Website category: auto
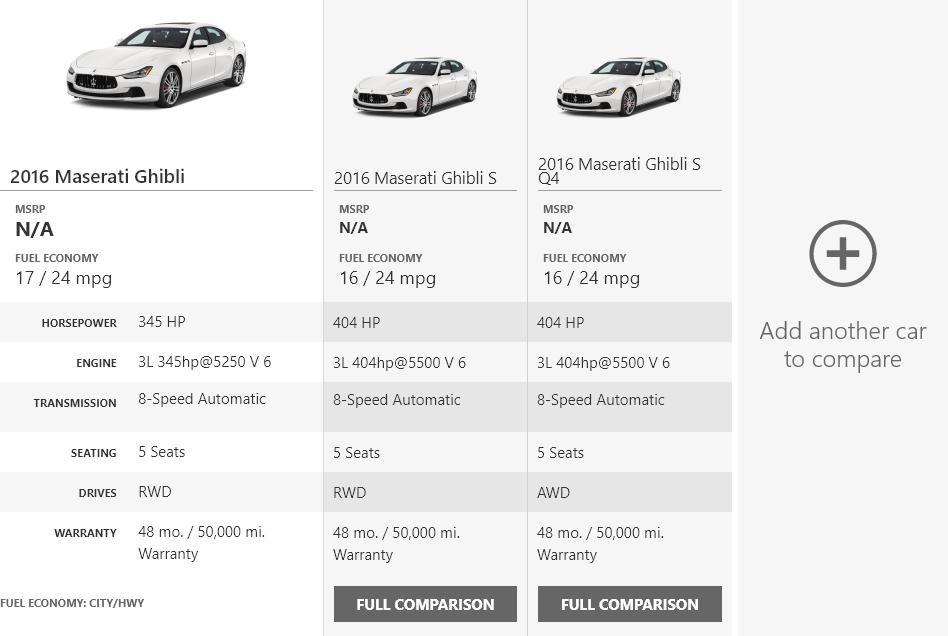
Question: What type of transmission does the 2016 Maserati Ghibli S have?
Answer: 8-Speed Automatic

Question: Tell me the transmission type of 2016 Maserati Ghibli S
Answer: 8-Speed Automatic

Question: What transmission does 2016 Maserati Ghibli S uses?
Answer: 8-Speed Automatic

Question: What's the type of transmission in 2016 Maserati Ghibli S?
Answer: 8-Speed Automatic

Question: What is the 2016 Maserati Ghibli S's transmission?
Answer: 8-Speed Automatic

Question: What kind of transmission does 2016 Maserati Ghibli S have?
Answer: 8-Speed Automatic

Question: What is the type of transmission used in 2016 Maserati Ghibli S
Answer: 8-Speed Automatic

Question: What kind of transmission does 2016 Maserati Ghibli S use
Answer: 8-Speed Automatic

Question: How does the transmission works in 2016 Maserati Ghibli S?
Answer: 8-Speed Automatic

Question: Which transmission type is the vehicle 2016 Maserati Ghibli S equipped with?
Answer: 8-Speed Automatic

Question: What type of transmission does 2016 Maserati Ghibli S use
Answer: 8-Speed Automatic

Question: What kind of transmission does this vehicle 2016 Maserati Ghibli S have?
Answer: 8-Speed Automatic

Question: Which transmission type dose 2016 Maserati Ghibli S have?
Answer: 8-Speed Automatic

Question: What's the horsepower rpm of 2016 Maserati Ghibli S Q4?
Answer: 404 HP

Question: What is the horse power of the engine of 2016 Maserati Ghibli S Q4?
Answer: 404 HP

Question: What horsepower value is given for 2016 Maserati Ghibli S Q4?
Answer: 404 HP

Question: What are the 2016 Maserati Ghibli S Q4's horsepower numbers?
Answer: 404 HP

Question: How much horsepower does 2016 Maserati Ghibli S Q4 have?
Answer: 404 HP

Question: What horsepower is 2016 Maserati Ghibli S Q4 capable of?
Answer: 404 HP

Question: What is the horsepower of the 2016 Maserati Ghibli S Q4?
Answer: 404 HP

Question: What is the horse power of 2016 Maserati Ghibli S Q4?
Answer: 404 HP

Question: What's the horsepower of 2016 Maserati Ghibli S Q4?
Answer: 404 HP

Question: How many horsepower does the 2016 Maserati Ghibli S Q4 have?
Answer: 404 HP

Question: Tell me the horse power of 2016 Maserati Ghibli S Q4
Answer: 404 HP

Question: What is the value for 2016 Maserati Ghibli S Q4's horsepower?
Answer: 404 HP

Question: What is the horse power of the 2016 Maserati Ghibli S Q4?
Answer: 404 HP

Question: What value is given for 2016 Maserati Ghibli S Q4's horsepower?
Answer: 404 HP

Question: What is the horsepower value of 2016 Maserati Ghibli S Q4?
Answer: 404 HP

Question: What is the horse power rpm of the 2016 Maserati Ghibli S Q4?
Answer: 404 HP

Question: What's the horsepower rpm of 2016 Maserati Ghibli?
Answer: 345 HP

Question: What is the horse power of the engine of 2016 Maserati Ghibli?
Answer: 345 HP

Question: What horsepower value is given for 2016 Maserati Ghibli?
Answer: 345 HP

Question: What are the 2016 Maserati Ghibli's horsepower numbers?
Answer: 345 HP

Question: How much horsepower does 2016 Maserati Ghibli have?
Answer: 345 HP

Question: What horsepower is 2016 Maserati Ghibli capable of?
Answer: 345 HP

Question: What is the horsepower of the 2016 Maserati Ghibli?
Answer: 345 HP

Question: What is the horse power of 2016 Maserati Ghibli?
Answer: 345 HP

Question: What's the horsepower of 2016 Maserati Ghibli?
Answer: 345 HP

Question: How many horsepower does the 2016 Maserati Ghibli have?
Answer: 345 HP

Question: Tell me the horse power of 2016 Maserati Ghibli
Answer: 345 HP

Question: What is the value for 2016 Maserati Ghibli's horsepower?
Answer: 345 HP

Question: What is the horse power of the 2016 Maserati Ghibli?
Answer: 345 HP

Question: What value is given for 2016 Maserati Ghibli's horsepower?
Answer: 345 HP

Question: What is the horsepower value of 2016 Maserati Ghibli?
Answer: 345 HP

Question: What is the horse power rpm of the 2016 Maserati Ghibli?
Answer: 345 HP

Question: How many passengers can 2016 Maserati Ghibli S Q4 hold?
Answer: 5 Seats

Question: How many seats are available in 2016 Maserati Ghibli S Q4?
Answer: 5 Seats

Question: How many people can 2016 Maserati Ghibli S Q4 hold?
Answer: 5 Seats

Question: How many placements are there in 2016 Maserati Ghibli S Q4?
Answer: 5 Seats

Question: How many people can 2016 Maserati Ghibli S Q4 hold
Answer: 5 Seats

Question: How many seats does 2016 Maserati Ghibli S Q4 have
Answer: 5 Seats

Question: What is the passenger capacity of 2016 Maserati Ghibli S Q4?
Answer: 5 Seats

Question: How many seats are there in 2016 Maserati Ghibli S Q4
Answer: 5 Seats

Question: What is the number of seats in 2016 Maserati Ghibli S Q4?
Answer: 5 Seats

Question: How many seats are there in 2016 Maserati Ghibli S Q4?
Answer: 5 Seats

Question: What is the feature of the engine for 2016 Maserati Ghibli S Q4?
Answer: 3L 404hp@5500 V 6

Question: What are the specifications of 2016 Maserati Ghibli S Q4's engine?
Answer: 3L 404hp@5500 V 6

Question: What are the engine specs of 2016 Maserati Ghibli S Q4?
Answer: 3L 404hp@5500 V 6

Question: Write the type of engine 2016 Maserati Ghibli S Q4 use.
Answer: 3L 404hp@5500 V 6

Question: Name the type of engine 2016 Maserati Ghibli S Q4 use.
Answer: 3L 404hp@5500 V 6

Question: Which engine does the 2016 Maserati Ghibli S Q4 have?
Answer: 3L 404hp@5500 V 6

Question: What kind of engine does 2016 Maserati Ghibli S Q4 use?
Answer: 3L 404hp@5500 V 6

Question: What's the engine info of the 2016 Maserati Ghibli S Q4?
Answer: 3L 404hp@5500 V 6

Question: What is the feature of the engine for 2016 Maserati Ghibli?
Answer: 3L 345hp@5250 V 6